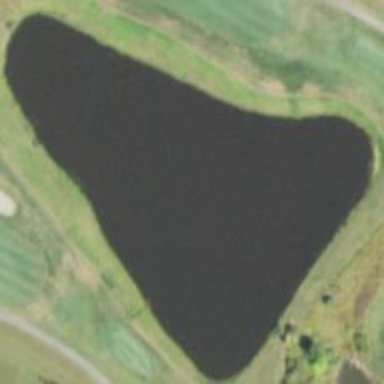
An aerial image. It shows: Water hazard on golf course. The hazard is natural water feature.